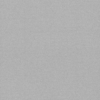
Label: dusty